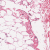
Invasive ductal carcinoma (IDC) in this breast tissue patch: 0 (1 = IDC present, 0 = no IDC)